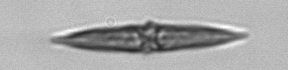
Label: Pleurosigma